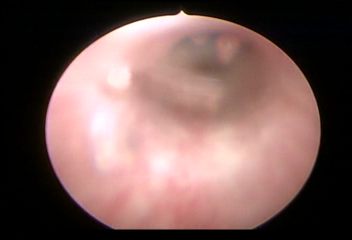
Modality: WLC
Class: Normal mucosa
Bladder cancer association: No